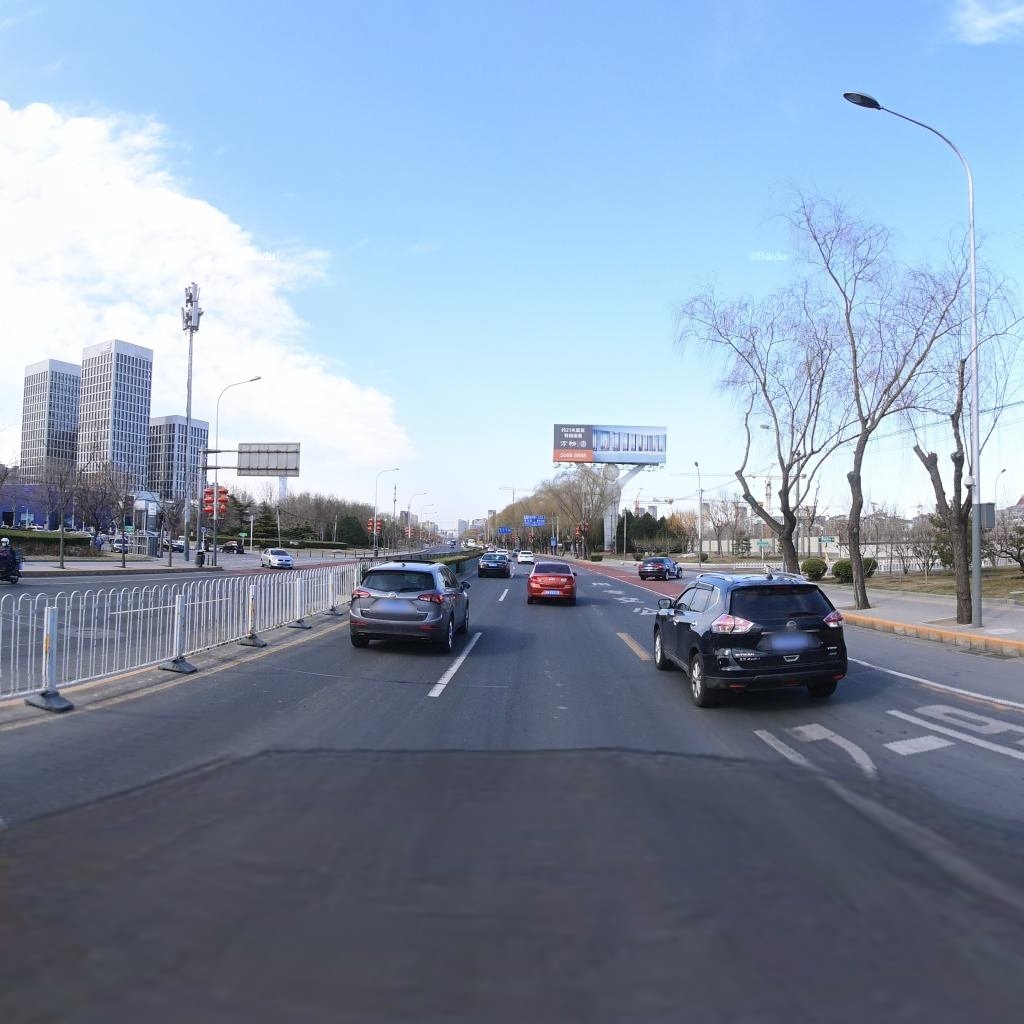
Region: Chaoyang
Road damage annotations: transverse patch